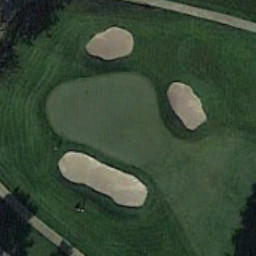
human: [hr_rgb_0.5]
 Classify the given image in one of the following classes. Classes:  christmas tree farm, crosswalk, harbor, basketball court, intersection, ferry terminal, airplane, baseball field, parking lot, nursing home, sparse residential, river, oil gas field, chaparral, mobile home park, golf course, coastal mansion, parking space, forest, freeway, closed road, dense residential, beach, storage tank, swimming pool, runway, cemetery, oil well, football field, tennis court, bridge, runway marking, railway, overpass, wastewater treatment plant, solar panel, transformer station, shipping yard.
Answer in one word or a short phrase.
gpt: golf course